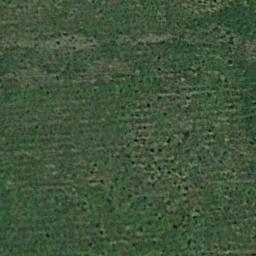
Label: meadow